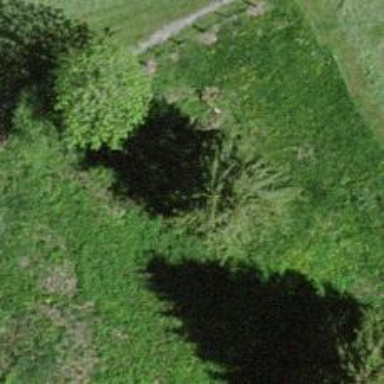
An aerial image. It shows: Single tag "natural: tree."